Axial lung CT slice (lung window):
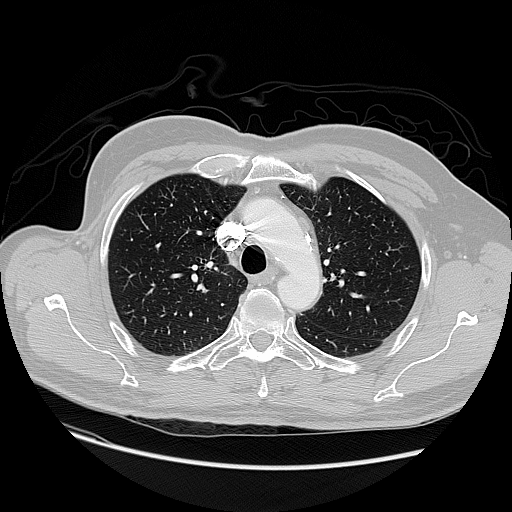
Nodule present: no